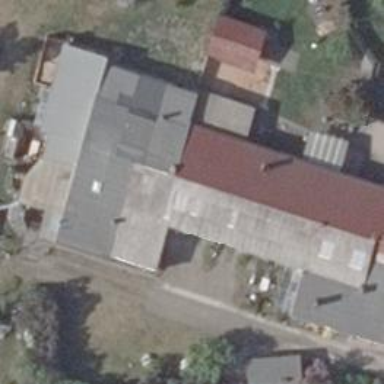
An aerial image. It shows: Commercial building.